Question: I have an Android game that's currently on the market and am in the process if implementing a turn-based multiplayer mode. Unfortunately a large amount of unique activities are used within the game and Google Play Game Services require the game to work in a single activity using fragments. For this reason I'm converting the project over to such a system (with android-support-v4).
I've written an abstraction layer which has helped the process and, as the game is already thoroughly tested in its current state, am hoping to avoid a major rewrite to change it from multiple activities to multiple fragments. The game is working properly but I am having difficulties with the appearance of some of the fragments.
The main problem I'm facing is with the display of activities that inherited from . I have a number of activities that display in floating dialog-style boxes but these are activities and not dialogs. In the original code I had the following defined within styles.xml -
'''
<style name="MyDialogStyle" parent="android:Theme.Dialog">
<item name="android:windowNoTitle">true</item>
<item name="android:windowBackground">@drawable/my_border_graphic</item>
<item name="android:textSize">18sp</item>
<item name="android:windowAnimationStyle">@style/MyDialogAnimations</item>
</style>
'''
The activities that used this layout were defined in the manifest as -
'''
<activity
android:name="com.package.name.myactivity"
android:configChanges="keyboardHidden|orientation|screenSize"
android:screenOrientation="landscape"
android:theme="@style/MyDialogStyle" >
</activity>
'''
Starting this activity results in a dialog style display exactly as would be expected from the style xml. So far I have been unable to recreate this style for any of the fragments in my new code. I have tried to use the style as follows -
'''
@Override
public View onCreateView(LayoutInflater inflater, ViewGroup container, Bundle savedInstanceState) {
final Context contextThemeWrapper = new ContextThemeWrapper(getActivity(), R.style.MyDialogStyle);
LayoutInflater localInflater = inflater.cloneInContext(contextThemeWrapper);
final View v = localInflater.inflate(R.layout.my_layout, container, false);
...
'''
But the resulting fragment appears in the top left of the screen. Also, if it contains text that is very long, the fragment version uses the full screen width whereas the activity one wraps it in shortly lines.
Obviously I can play around with gravity settings to display things more centrally, but I don't see why I'm unable to use the style to control these factors as I did with an Activity.
Is it possible to display the fragment in a dialog style floating box? If so, what changes do I need to make? I am aware I can achieve the desired appearance by using a DialogFragment, calling setStyle in the onCreate and displaying it using show(...) but I want to keep it as a standard Fragment so it uses the same (or more similar) lifestyle to the previous activity method.
Here's a small testbed I set up for playing around with the fragment code -
'''
public class MainActivity extends FragmentActivity {
@Override
protected void onCreate(Bundle savedInstanceState) {
super.onCreate(savedInstanceState);
setContentView(R.layout.activity_main);
getSupportFragmentManager().beginTransaction().add(R.id.container, new TestFragment()).addToBackStack(null).commit();
}
public static class TestFragment extends DialogFragment {
@Override
public View onCreateView(LayoutInflater inflater, ViewGroup container, Bundle savedInstanceState) {
final Context contextThemeWrapper = new ContextThemeWrapper(getActivity(), R.style.MyDialog);
LayoutInflater localInflater = inflater.cloneInContext(contextThemeWrapper);
final View v = localInflater.inflate(R.layout.test_dialog, container, false);
return v;
}
}
}
'''
'''
<FrameLayout xmlns:android="http://schemas.android.com/apk/res/android"
xmlns:tools="http://schemas.android.com/tools"
android:id="@+id/container"
android:layout_width="match_parent"
android:layout_height="match_parent" >
</FrameLayout>
'''
'''
<RelativeLayout xmlns:android="http://schemas.android.com/apk/res/android"
xmlns:tools="http://schemas.android.com/tools"
android:layout_width="wrap_content"
android:layout_height="wrap_content" >
<TextView
android:layout_width="wrap_content"
android:layout_height="wrap_content"
android:text="TEST! TEST! TEST! TEST! TEST! TEST! TEST! TEST! TEST! TEST! TEST! TEST! TEST! TEST! TEST! TEST! TEST! TEST! TEST! TEST! TEST! TEST! TEST! TEST! TEST! TEST! TEST! TEST! TEST! TEST! TEST! TEST! TEST! TEST! TEST! TEST! TEST! TEST! TEST! TEST! TEST! TEST!" />
</RelativeLayout>
'''
'''
<resources>
<style name="MyDialog" parent="@android:style/Theme.Dialog">
<item name="android:windowNoTitle">true</item>
</style>
</resources>
'''
And this is the resultant output (looking nothing like a dialog) -

Any suggestions would be very much appreciated.
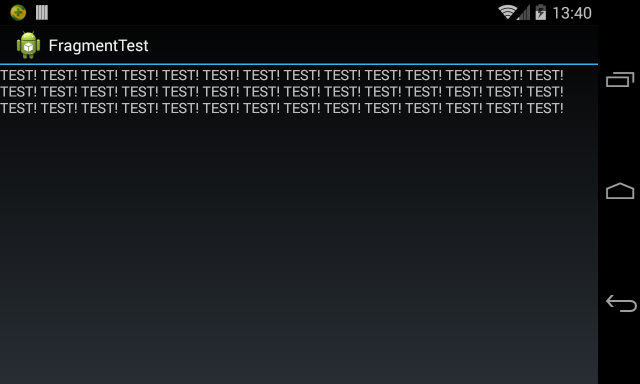
Answer: Use a dialog fragment. It works exactly like a fragment and will look like a dialog when shown.